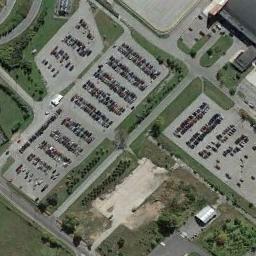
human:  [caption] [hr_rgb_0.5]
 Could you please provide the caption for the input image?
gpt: The parking lot with lots of cars arranged neatly in lines is surrounded by green belts .

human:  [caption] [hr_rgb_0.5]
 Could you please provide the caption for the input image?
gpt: Seven rows of cars were parked in the parking lot .

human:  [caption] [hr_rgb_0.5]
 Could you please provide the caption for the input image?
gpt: There are many different colored cars in the parking lot .

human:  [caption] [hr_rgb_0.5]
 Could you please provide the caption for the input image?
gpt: The parking lot is full of cars next to the grass .

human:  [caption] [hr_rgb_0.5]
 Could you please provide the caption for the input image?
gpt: There are some green lawns around the parking lots with many cars .